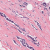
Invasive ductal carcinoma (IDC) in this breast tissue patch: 1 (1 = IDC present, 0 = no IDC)